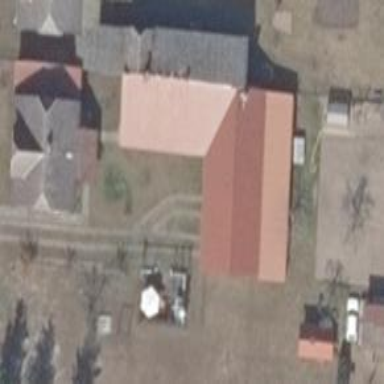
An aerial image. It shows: Shed.